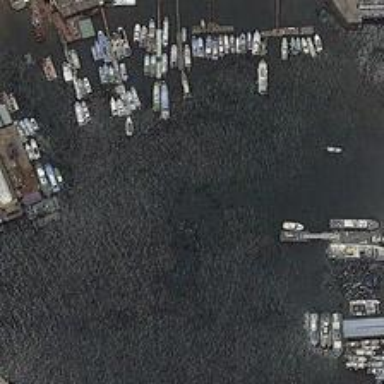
Some boats are in a large port near wharf .